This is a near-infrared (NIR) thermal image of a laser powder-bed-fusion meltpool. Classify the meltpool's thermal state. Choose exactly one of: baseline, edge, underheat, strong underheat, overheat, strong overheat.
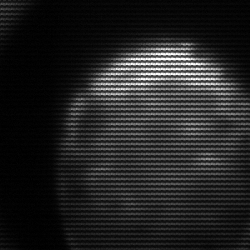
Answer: edge